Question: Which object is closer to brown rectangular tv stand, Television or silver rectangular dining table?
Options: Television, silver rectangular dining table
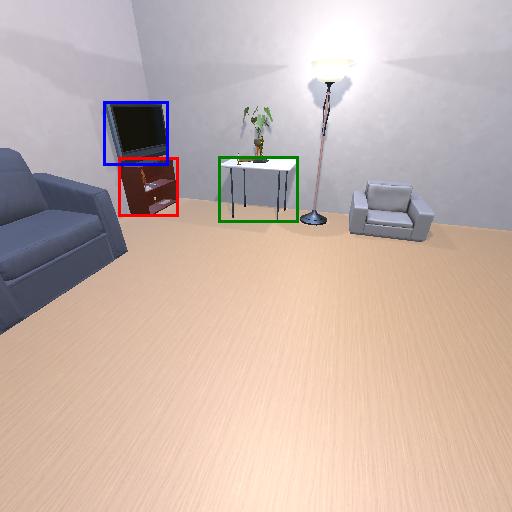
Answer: Television